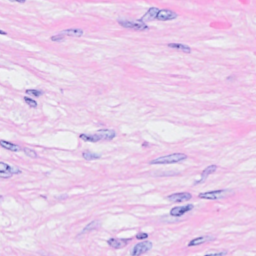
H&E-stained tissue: Breast